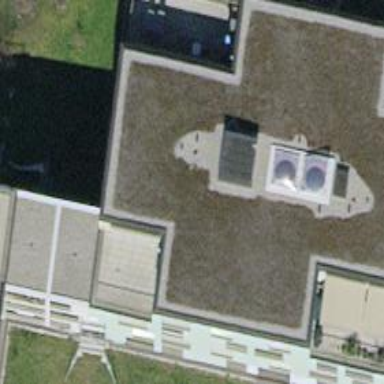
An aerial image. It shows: Flat-roofed apartment building.